Question: I am invoking a mail intent in
'''
ImageButton mail=(ImageButton)findViewById(R.id.mailgps);
mail.setOnClickListener(new View.OnClickListener() {
@Override
public void onClick(View v) {
setContentView(R.layout.mail);
Intent emailIntent = new Intent(android.content.Intent.ACTION_SEND);
// TODO Auto-generated method stub
emailIntent.setType("text/plain");
String emailto[]={"myemail"};
String subject="GPS User Report";
String body="Welcome to Samarth Reporting service.Did you see an untracked Dustbin
.A dustbin not at the right place??
Want to suggest placement of a dustbin here.
Go ahead we are all ears.
.Your present location is
Latitude: ";
body=body + "28.67890" + " and Longitudes: " + "79.78965";
body=body + "
Tell us more.";
emailIntent.putExtra(android.content.Intent.EXTRA_EMAIL,emailto);
emailIntent.putExtra(android.content.Intent.EXTRA_SUBJECT,subject);
emailIntent.putExtra(android.content.Intent.EXTRA_TEXT,body);
startActivity(emailIntent);
}
});
'''
and getting the screen like this which ignores the EXTRA_EMAIL attribute as well as EXTRA_SUBJECT and then the body appears at the very bottom.How can I rectify this.??

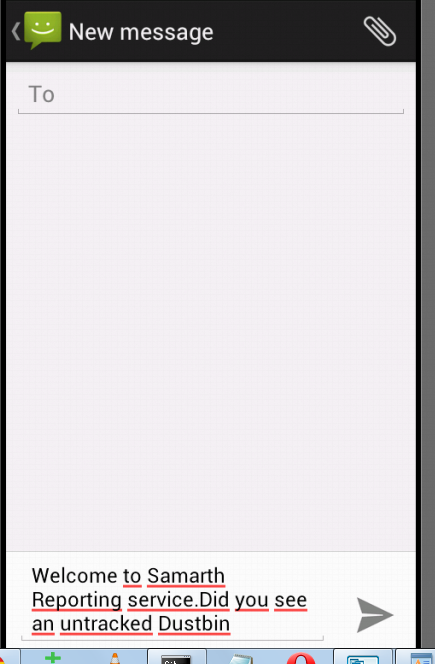
Answer: Well it was a pretty stupid thing.
As earlier I was using another AVD I had the email client setup so it worked nicely.But on the new AVD I overlooked that.So "first" setup the email client then go for invoking intent.
Nonetheless the system should have a better way of handling such situations rather than showing a weird blank screen.